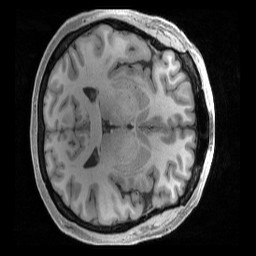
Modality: T1w
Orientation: axial
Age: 44
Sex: female
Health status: ill
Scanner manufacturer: siemens
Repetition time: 2.4 s
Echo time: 0.00231 s